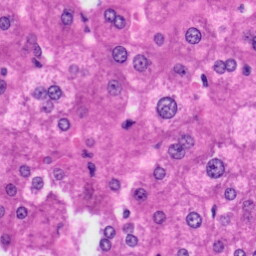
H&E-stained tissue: Liver